Question: Is there anyway to make the width of a'<li>' element relative to the text within it, while still having each '<li>' centred and one to a line. I want the styling to work just like the image (in the link below)

*please note the Items are centred within a surrounding box.
*also note the width of the button is relative to the size of the text.
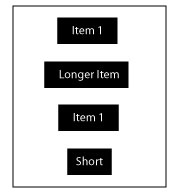
Answer: You can do it fairly easily if you add a 'span' to the 'li's.
'''
<ul>
<li><span>Longer Item</span></li>
<li><span>Item 1000000000000</span></li>
<li><span>Short</span></li>
</ul>
'''
CSS
'''
ul{
text-align:center;
width:400px;
border:1px solid black;
}
li{
display:block;
}
li span{
padding:1em;
background:red;
color:white;
margin:1em auto;
display:inline-block;
}
'''
Example: <URL>